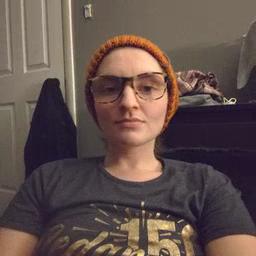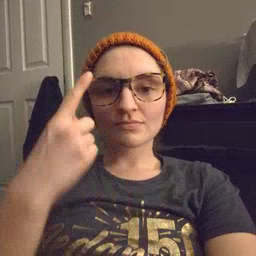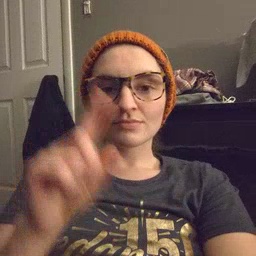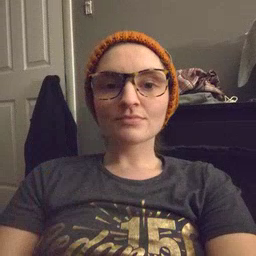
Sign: for